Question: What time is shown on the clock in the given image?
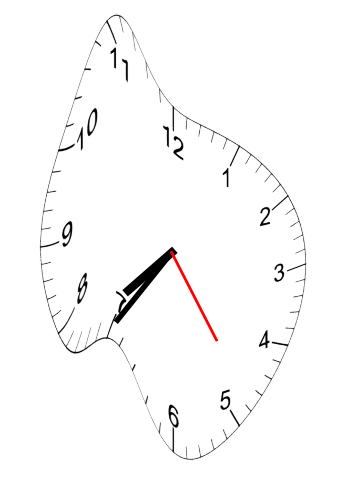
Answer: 07:35:24